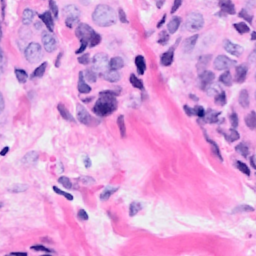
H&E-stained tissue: Breast